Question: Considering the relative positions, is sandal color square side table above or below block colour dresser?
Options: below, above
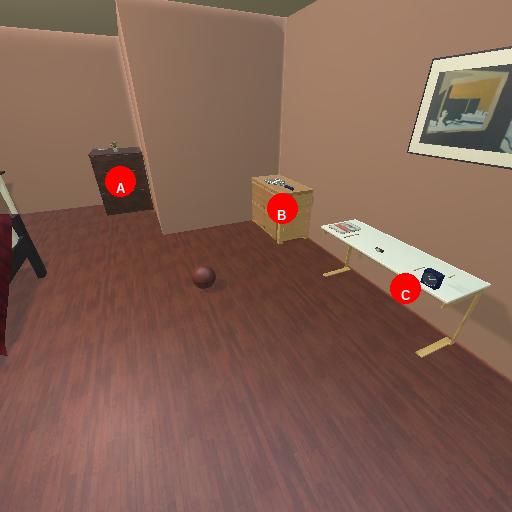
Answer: below